Interaction volume radius: 5 \u00c5
Interaction volume height: 15 \u00c5
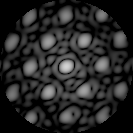
Disorder parameter: 0.2617